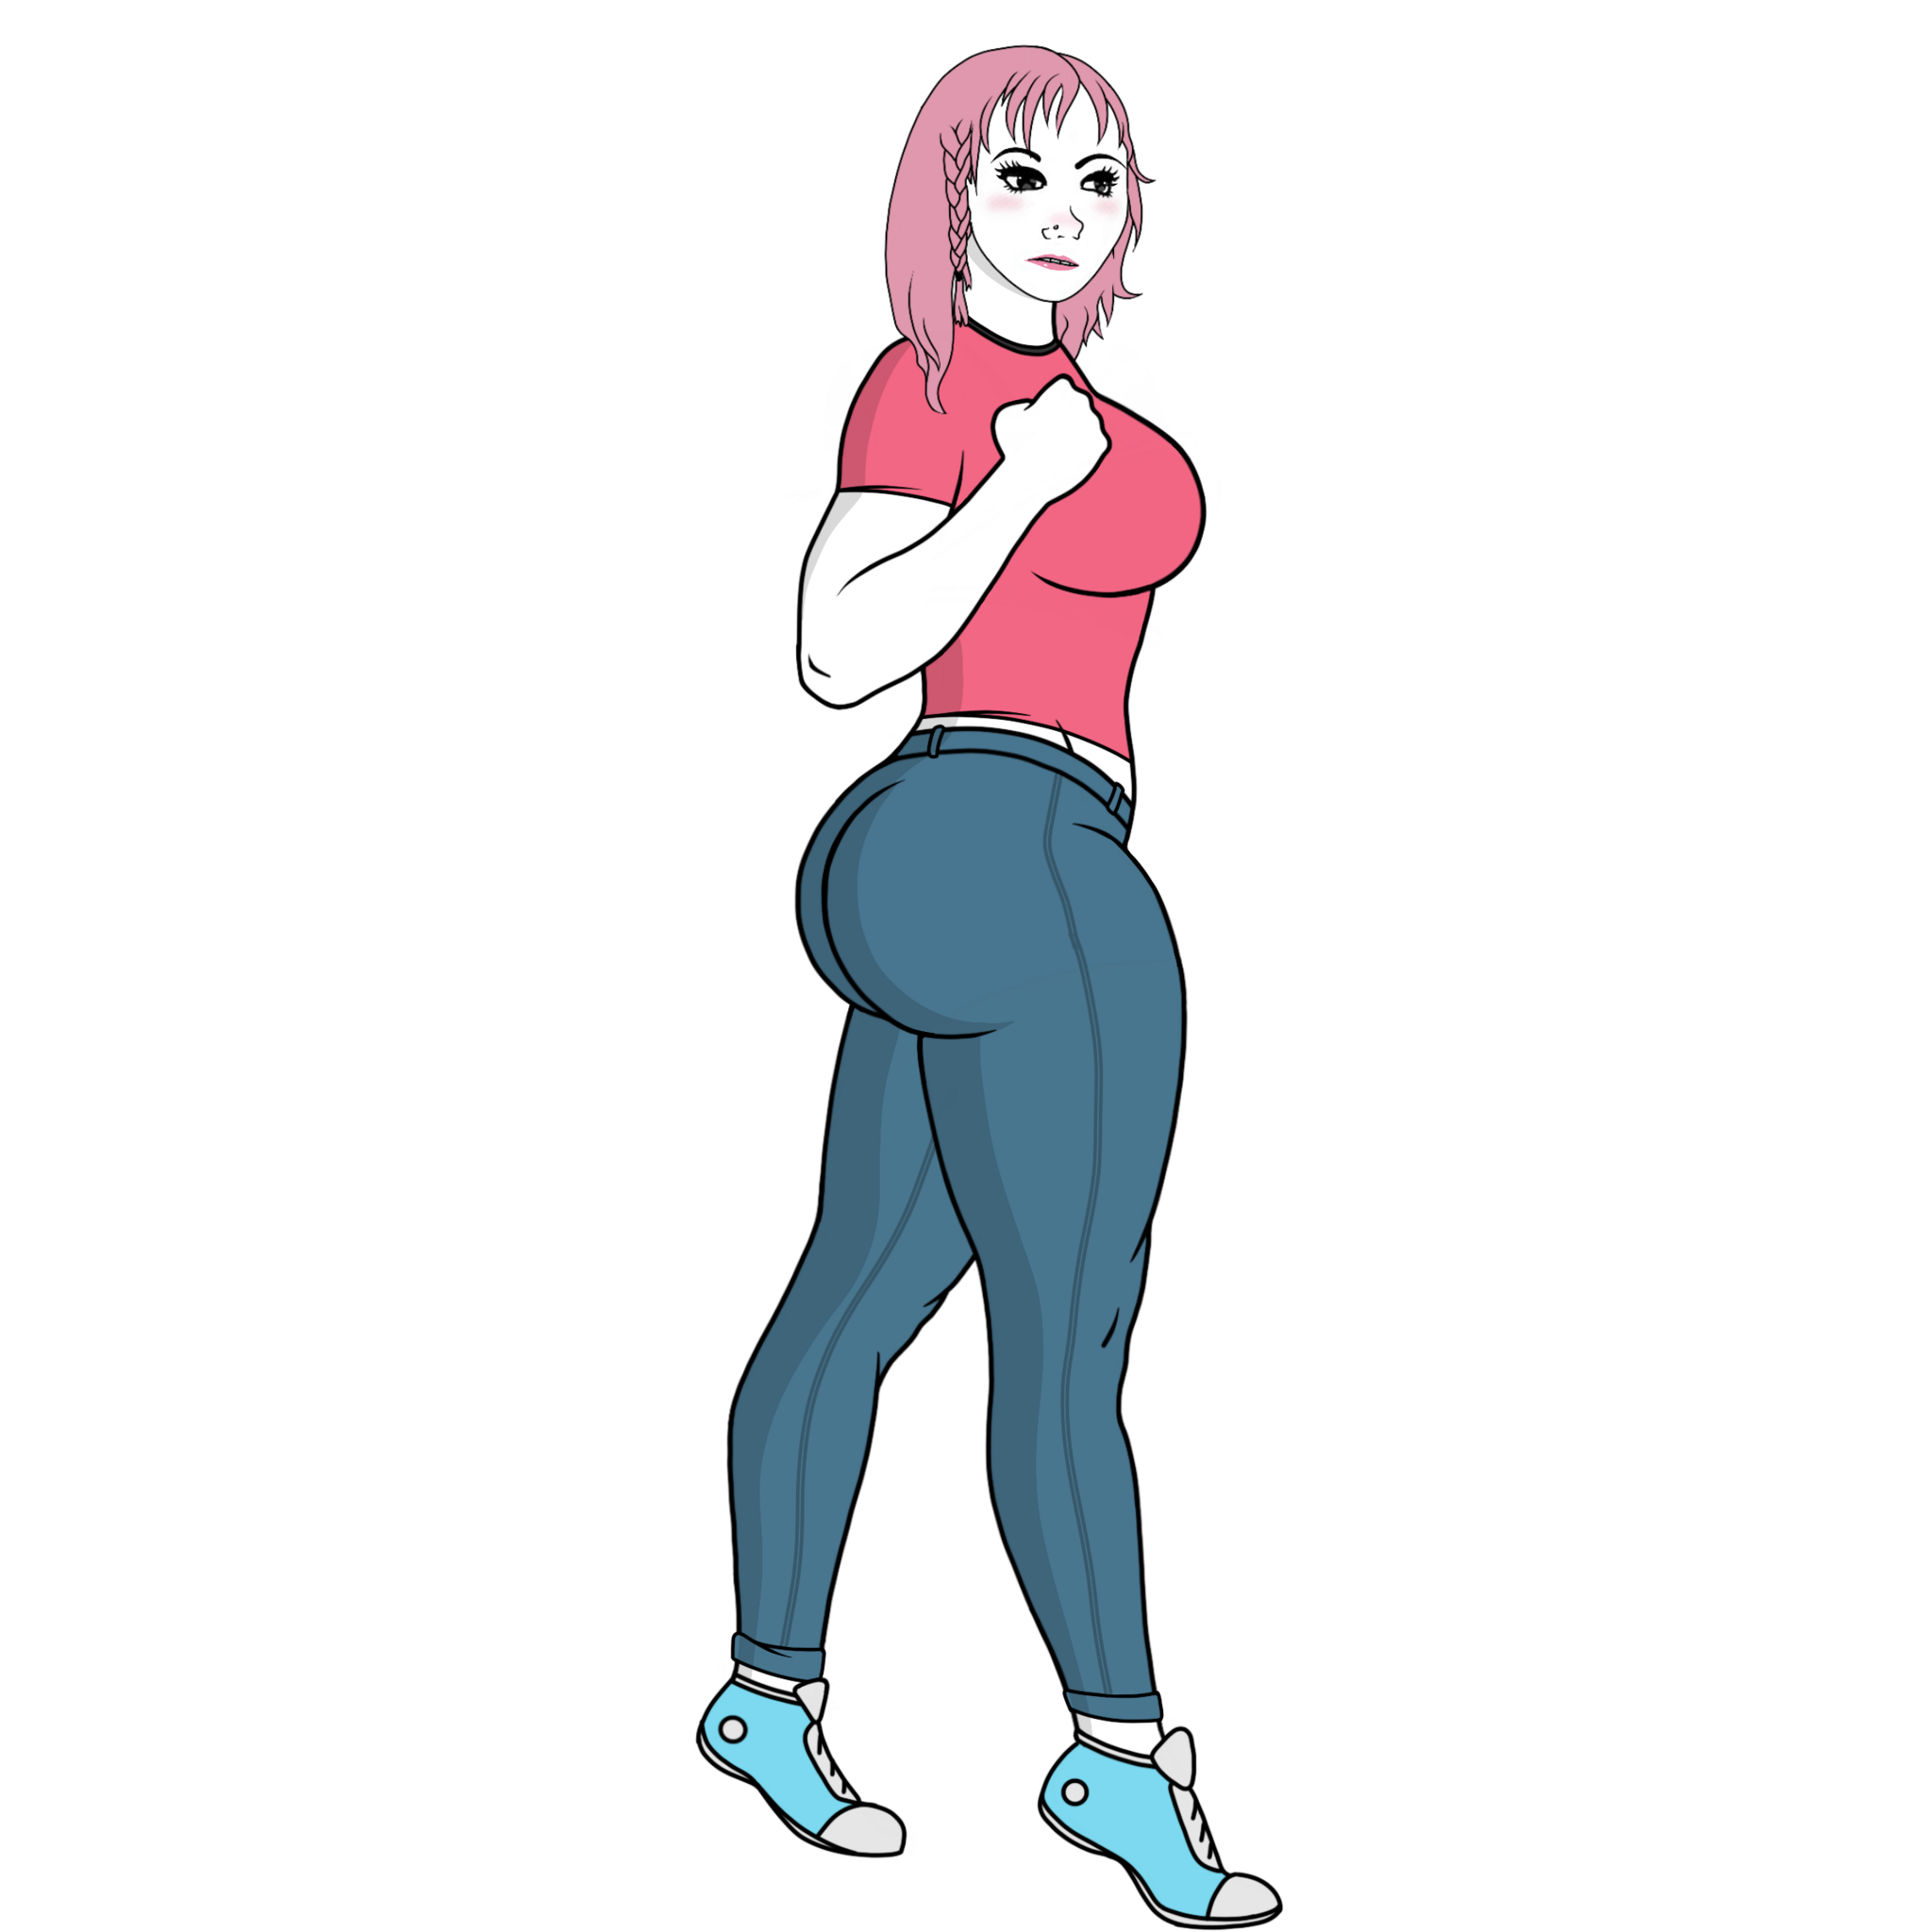
Label: 5_Daddys_Girl